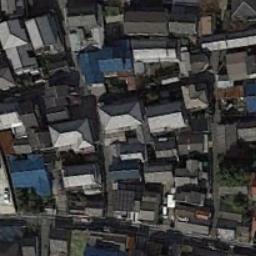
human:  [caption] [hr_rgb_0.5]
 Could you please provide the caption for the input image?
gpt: The dense residential is next to the road .

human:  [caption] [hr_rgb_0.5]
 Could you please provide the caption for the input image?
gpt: Most of the houses in the residential area are square .

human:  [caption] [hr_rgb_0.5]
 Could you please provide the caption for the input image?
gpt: Many roads and neatly arranged houses in densely populated areas .

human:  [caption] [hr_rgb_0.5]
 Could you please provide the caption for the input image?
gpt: A dense residential area has lots of houses next to each other .

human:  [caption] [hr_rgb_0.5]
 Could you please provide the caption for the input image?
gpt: There are some gray buildings and two blue buildings on dense residential area .